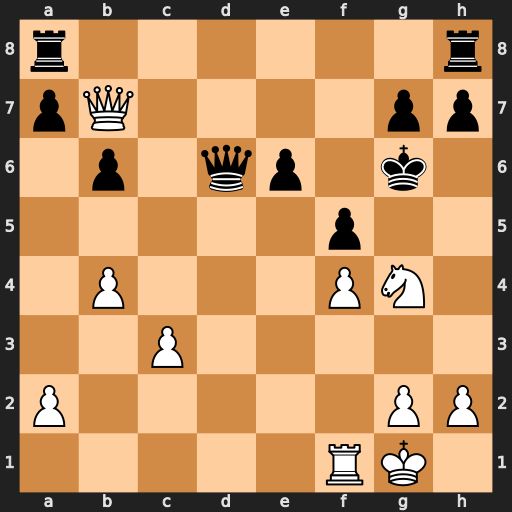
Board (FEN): r6r/pQ4pp/1p1qp1k1/5p2/1P3PN1/2P5/P5PP/5RK1
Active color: w
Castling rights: -
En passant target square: -
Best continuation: Ne5+ Qxe5 fxe5